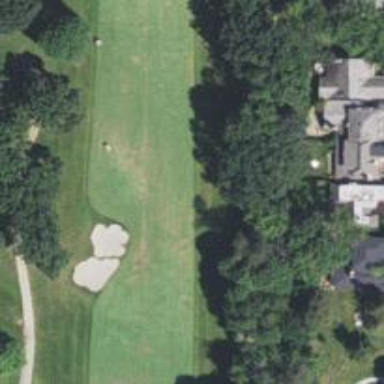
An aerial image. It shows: View of golf hole.